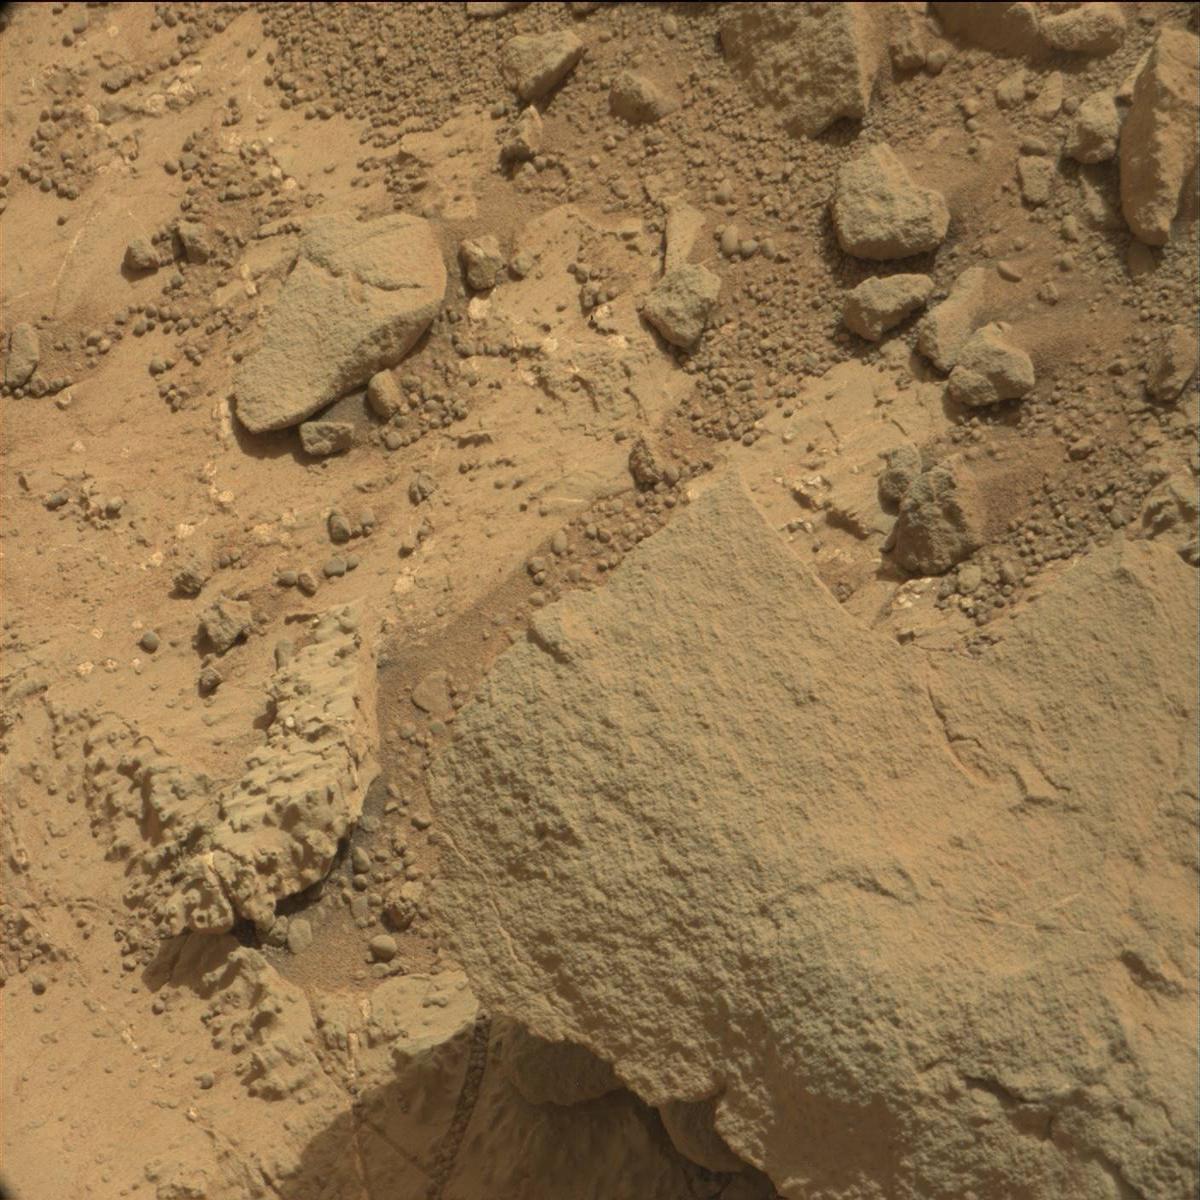
Terrain classes present: Bedrock, Rock, Sand / Soil